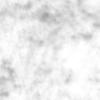
Label: no_change